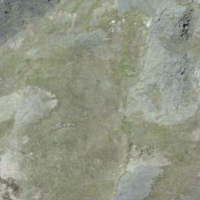
EUNIS habitat code: 31
Species observed at this site:
Primula glutinosa